Question: I have a larger problem with swipes not being registered. And I believe its because the SDK's assume you would want to click an drag the entire viewport of Safari instead of any of the divs that could be in it.
How can I prevent this default?

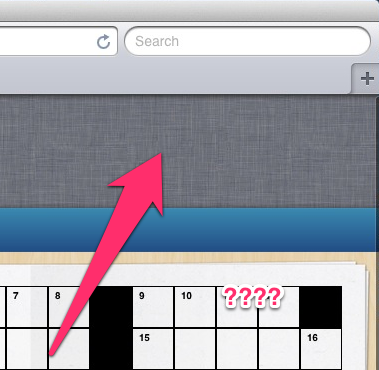
Answer: I believe you want to listen for the <URL>' therein on any elements you don't want to contribute to viewport movement.
jquery example:
'''
$('.interestingElements').on('touchmove', function(event) {
event.preventDefault();
});
'''
In mobile safari, the default behavior for a 'touchmove' involving a single touch is to slide the viewport around.
If two touches are involved, the default behavior is to trigger a 'gesture' event. Preventing default on touchmove prevents the gesture event from ever firing. You can use the 'changedTouches' array to find out how many touches are involved in this touchmove event. Good luck!